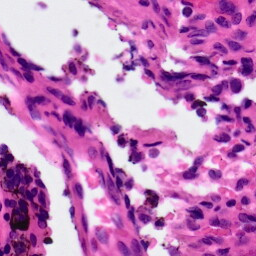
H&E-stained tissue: Ovarian